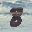
Label: 8